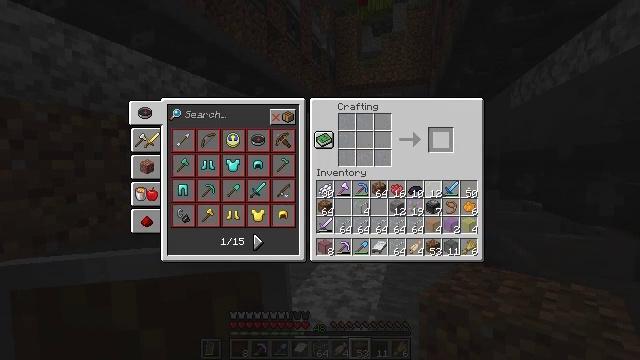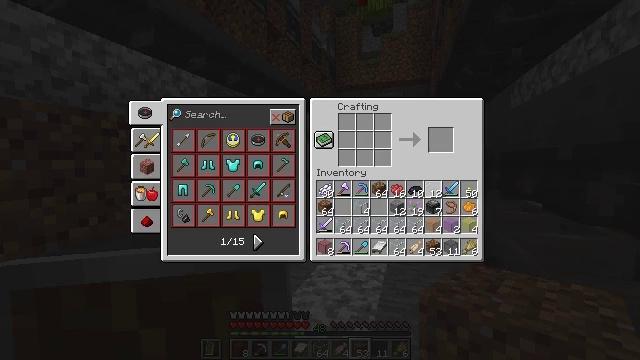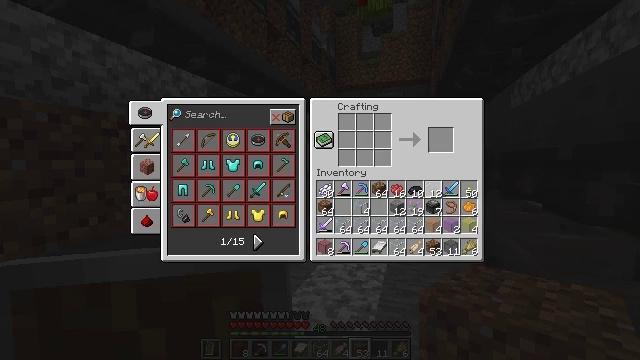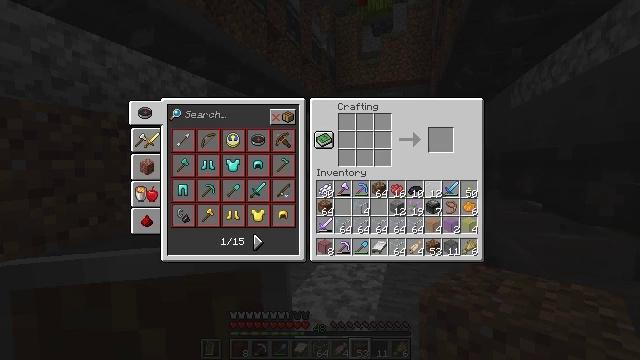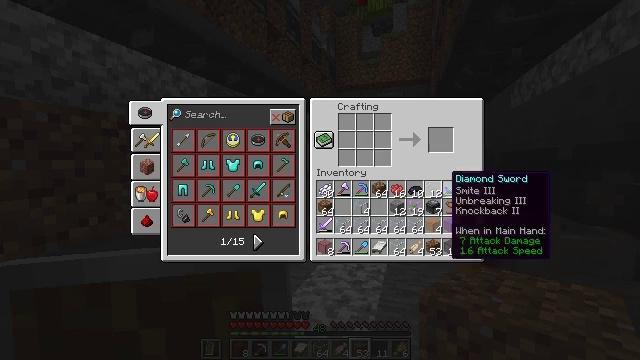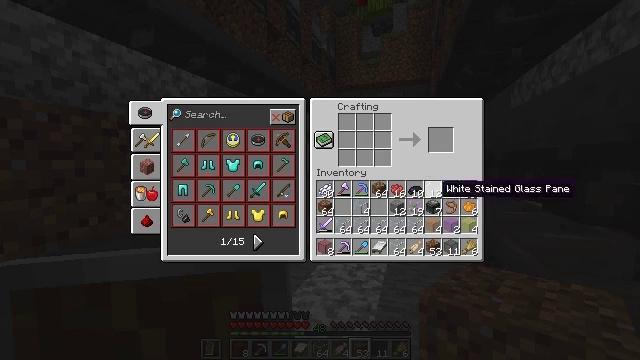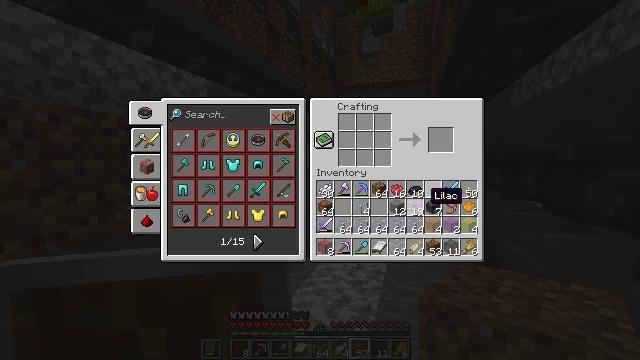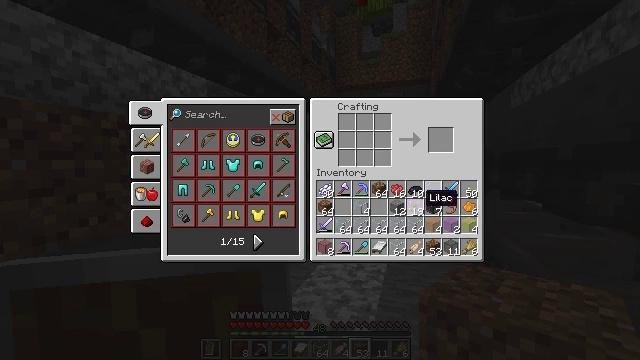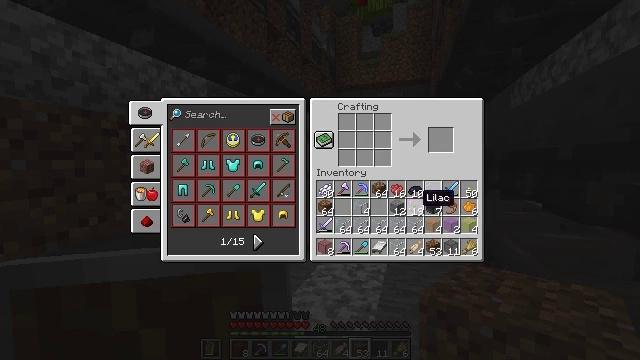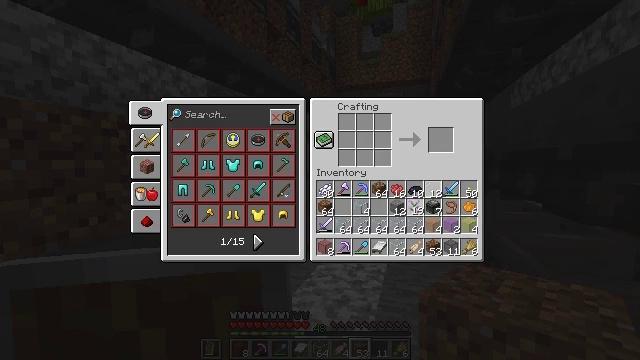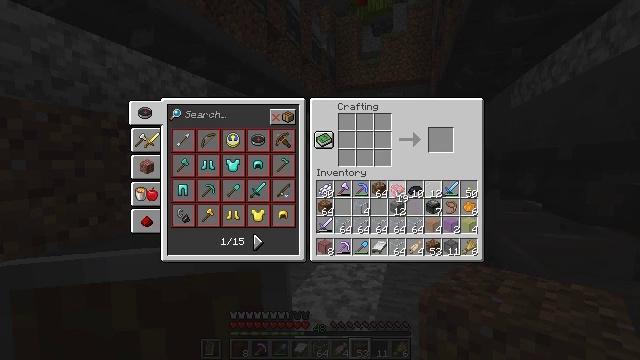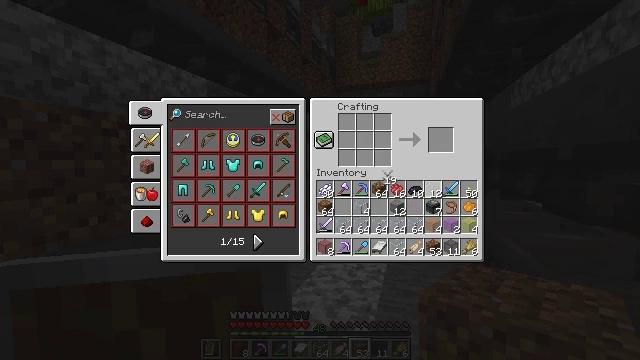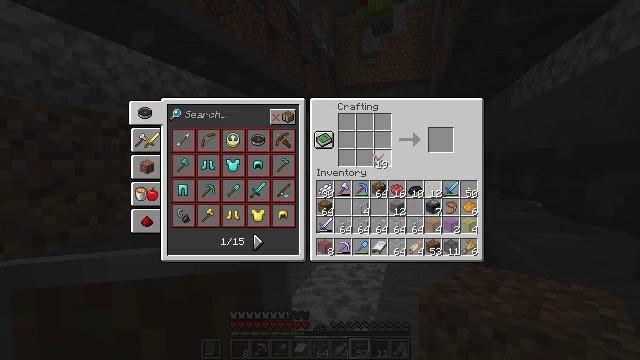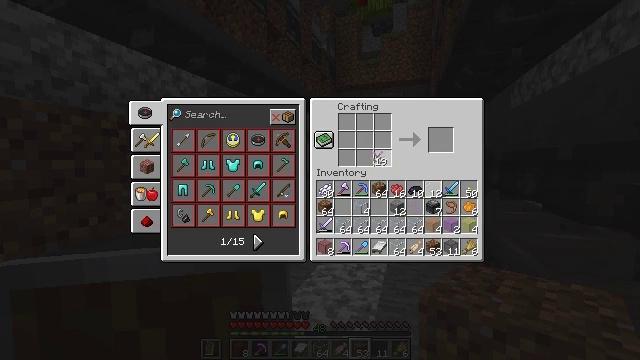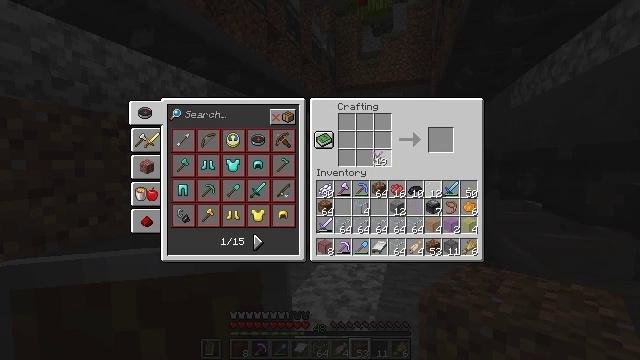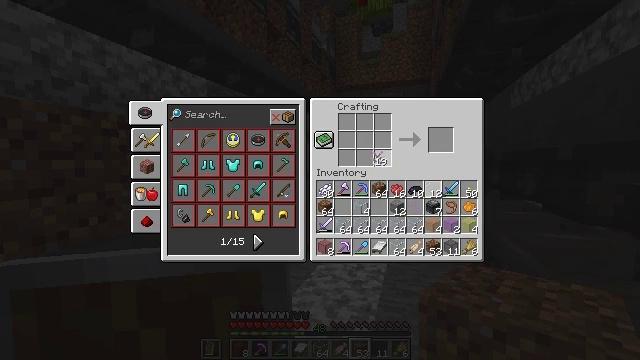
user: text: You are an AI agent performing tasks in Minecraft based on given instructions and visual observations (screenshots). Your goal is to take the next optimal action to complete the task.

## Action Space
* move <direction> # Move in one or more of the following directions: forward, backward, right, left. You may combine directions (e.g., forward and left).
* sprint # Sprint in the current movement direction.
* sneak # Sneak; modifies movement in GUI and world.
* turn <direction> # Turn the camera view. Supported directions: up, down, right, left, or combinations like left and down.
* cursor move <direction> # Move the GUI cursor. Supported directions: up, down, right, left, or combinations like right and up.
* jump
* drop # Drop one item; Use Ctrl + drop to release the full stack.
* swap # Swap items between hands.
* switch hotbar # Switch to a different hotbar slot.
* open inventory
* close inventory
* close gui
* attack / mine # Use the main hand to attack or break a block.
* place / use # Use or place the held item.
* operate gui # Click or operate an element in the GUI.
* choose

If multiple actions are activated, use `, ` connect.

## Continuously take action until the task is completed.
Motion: motion action
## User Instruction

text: Make magenta dye with the crafting menu.
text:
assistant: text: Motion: sneak, cursor move down, open gui
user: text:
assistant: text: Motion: cursor move down
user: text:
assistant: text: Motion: cursor move down
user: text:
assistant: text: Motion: cursor move down
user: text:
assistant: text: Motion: cursor move left and down
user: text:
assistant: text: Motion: cursor move left and down
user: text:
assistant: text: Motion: no_op
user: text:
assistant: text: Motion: no_op
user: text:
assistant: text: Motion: operate gui
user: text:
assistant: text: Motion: cursor move left and up, operate gui
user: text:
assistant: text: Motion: cursor move left and up
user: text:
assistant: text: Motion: cursor move left and up
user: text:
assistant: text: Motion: no_op
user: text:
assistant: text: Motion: choose
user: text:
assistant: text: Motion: choose
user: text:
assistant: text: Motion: no_op
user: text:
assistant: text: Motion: cursor move right and down
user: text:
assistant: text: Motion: cursor move right and down
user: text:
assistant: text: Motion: no_op
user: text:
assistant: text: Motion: no_op
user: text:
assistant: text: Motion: cursor move down
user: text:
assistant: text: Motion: cursor move down
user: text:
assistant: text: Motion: no_op
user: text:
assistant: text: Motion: operate gui
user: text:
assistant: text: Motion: operate gui
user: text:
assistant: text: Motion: cursor move up
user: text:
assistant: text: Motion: cursor move right and up
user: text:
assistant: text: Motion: cursor move up
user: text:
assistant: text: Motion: no_op
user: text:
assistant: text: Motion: no_op